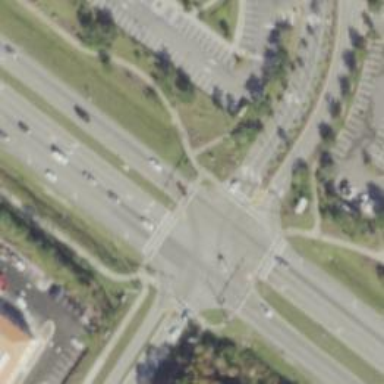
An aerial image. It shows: Marked crossing on footway.